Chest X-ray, PA view. Patient: 40 years old, sex F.
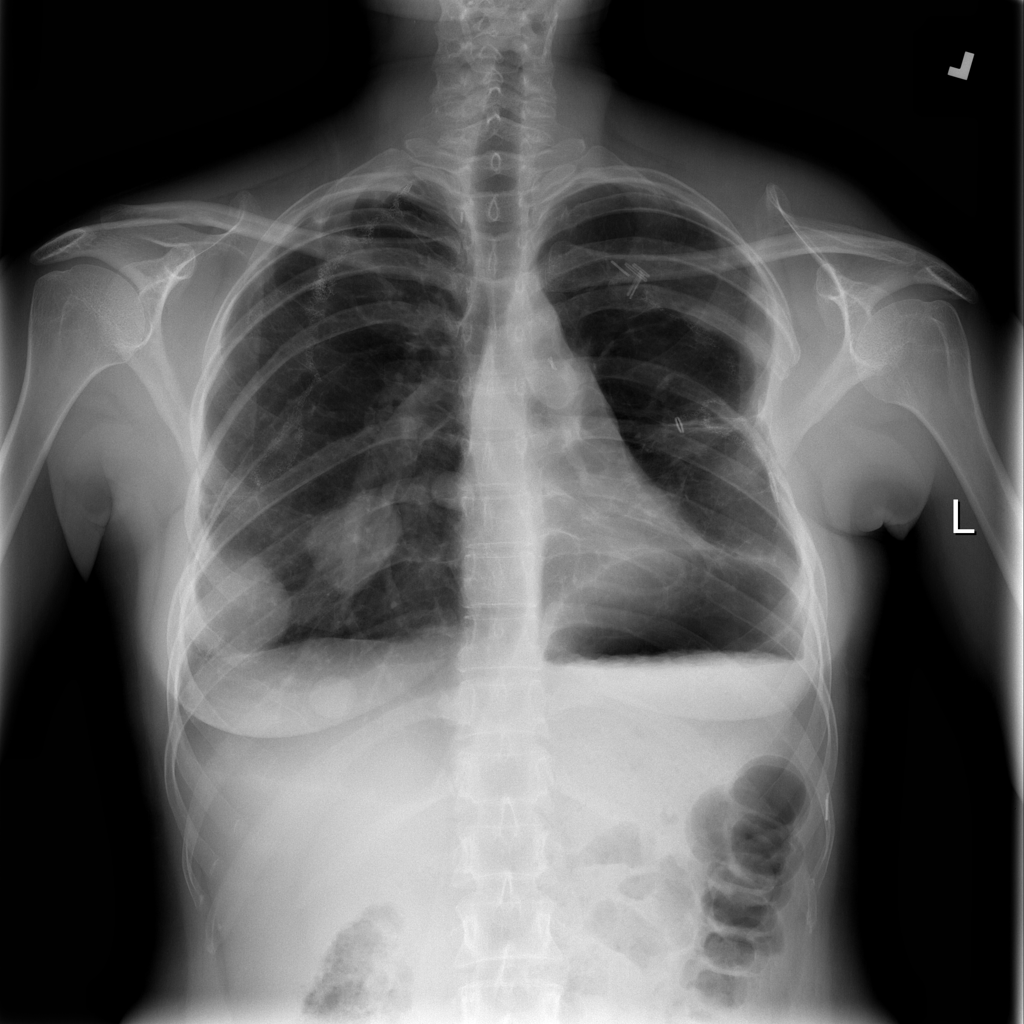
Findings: Nodule, Pneumothorax